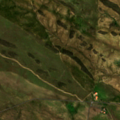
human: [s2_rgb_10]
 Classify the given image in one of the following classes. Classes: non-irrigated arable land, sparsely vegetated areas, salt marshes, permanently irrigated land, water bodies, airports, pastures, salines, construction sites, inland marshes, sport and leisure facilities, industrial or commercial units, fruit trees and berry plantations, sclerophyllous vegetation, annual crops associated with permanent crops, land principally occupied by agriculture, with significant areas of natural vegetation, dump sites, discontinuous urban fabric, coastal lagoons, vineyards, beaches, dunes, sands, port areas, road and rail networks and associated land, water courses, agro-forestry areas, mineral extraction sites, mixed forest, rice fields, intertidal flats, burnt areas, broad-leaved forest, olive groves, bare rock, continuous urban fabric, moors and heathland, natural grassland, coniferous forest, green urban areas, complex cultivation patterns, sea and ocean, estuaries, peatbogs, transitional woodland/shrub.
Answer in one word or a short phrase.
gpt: non-irrigated arable land, land principally occupied by agriculture, with significant areas of natural vegetation